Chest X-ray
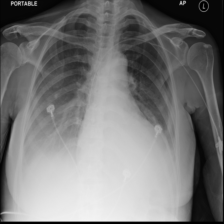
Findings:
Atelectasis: negative
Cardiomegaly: negative
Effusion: positive
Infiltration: positive
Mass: negative
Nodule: negative
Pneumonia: negative
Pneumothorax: negative
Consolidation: negative
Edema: negative
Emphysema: negative
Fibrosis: negative
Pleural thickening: negative
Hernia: negative